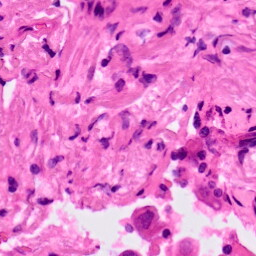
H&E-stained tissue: Lung